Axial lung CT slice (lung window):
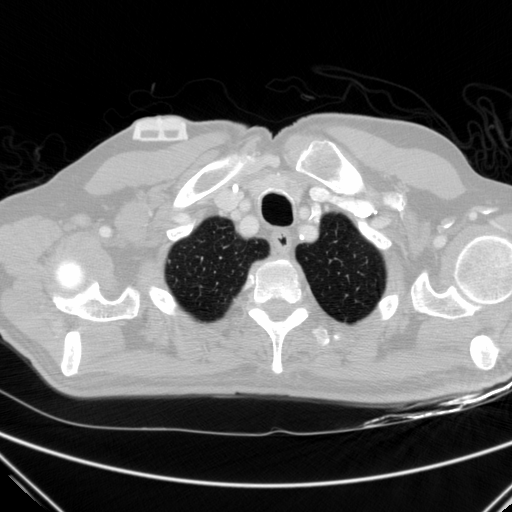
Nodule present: no